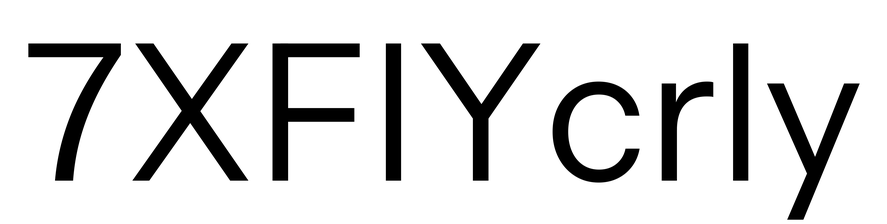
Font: InstrumentSans_Regular